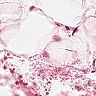
Metastatic tissue present: no